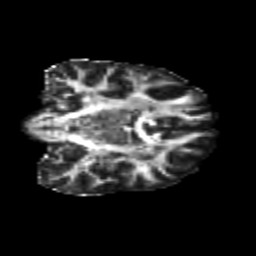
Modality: FA
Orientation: coronal
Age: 22
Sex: female
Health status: healthy
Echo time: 0.074 s